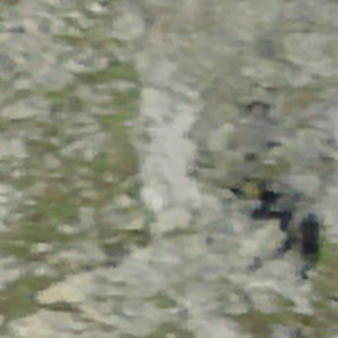
Label: other